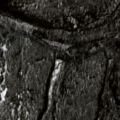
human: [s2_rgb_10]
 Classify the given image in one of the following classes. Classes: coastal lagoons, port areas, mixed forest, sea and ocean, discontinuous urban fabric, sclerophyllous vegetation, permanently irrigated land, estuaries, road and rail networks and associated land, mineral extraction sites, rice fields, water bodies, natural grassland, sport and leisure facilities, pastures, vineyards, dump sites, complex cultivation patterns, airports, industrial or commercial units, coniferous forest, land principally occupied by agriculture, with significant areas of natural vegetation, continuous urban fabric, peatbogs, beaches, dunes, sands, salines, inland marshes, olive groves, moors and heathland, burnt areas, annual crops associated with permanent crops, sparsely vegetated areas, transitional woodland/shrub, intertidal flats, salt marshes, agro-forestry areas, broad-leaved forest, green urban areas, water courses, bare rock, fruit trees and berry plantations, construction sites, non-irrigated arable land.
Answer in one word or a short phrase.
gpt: coniferous forest, bare rock